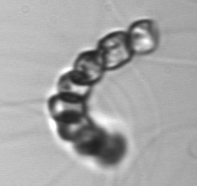
Label: Chaetoceros